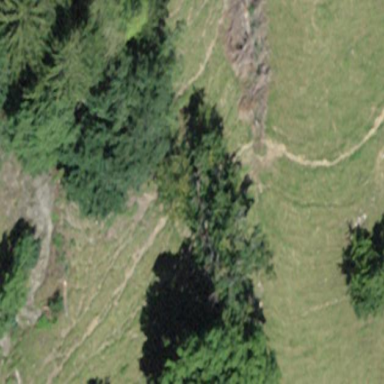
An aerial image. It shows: Forest area.